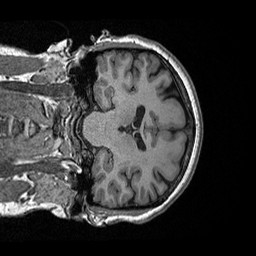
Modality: T1w
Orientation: coronal
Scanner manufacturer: ge
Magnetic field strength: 3 T
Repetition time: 2.349 s
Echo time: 0.002968 s